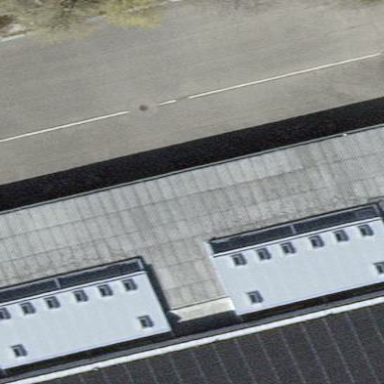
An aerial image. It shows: The building has flat roof colored in light grey.